Aerial crown-view tile of a tropical tree (Barro Colorado Island, Panama), acquired 20250715:
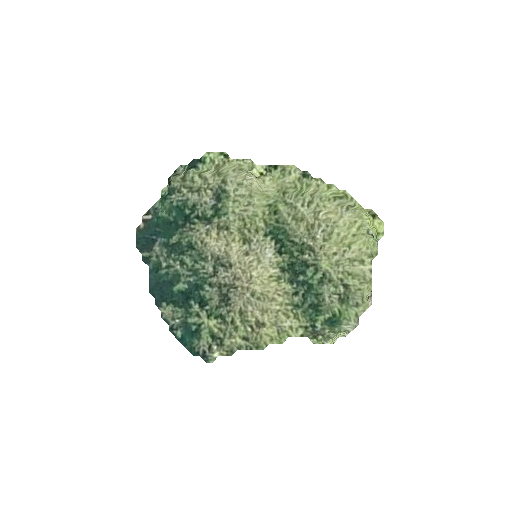
Species: Quararibea stenophylla
GBIF accepted scientific name: Quararibea stenophylla
Crown area: 55.524 m²